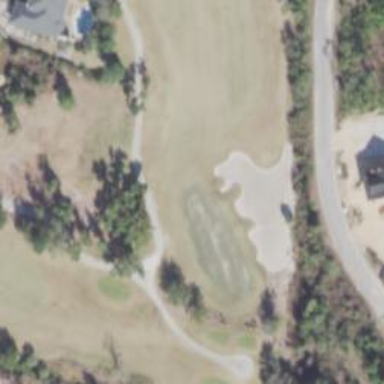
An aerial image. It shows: View of golf hole.